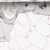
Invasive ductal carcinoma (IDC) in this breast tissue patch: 0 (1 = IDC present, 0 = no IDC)